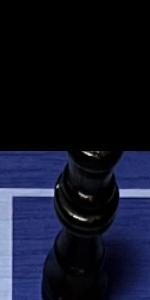
Label: Queen_Black